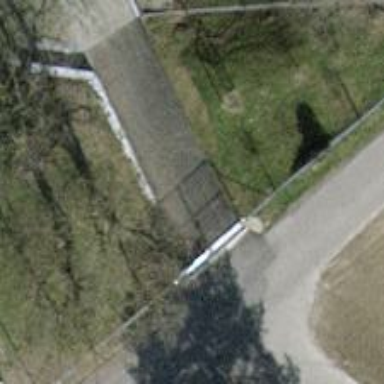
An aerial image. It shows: Gate.